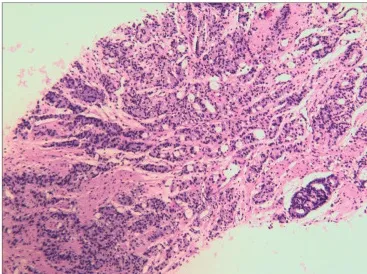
Adenocarcinoma of the prostate with a Gleason score of 3 + 4 = 7 (A, B).
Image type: pathology (h&e)